Question: I have table with dynamic columns, Red columns are fixed, and green columns are dynamic
How can do it with iReport, jasperReport???
THX
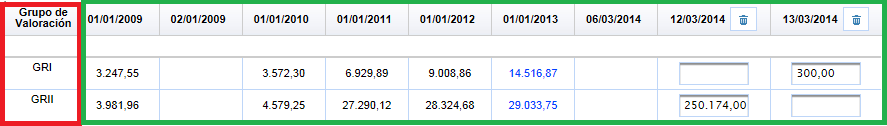
Answer: You can use with row group by "Grupo de valoracion" field and column group by date field and set function = Sum (if you need sum?) for measure of crosstab.